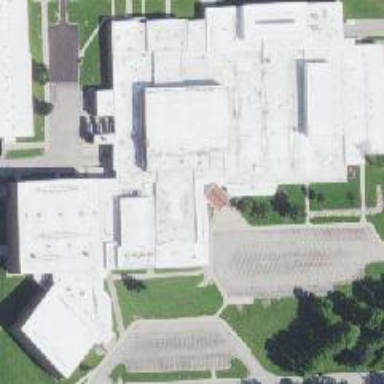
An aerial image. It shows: School building.